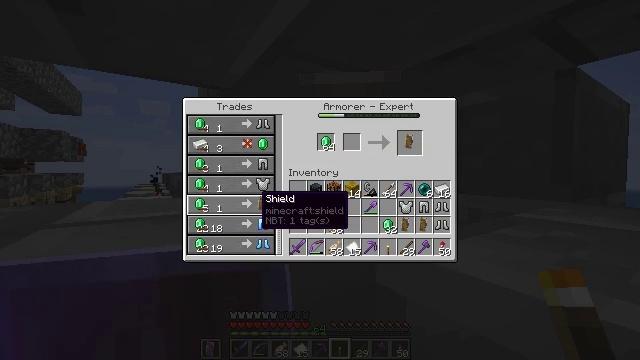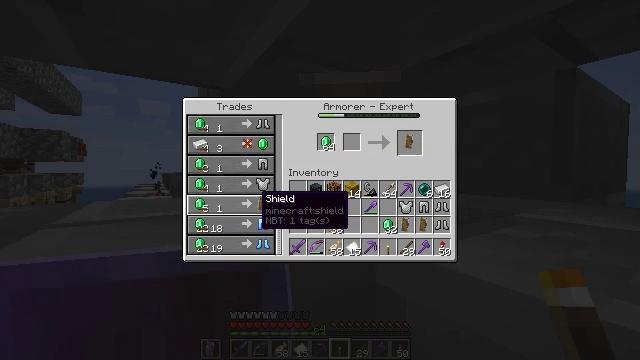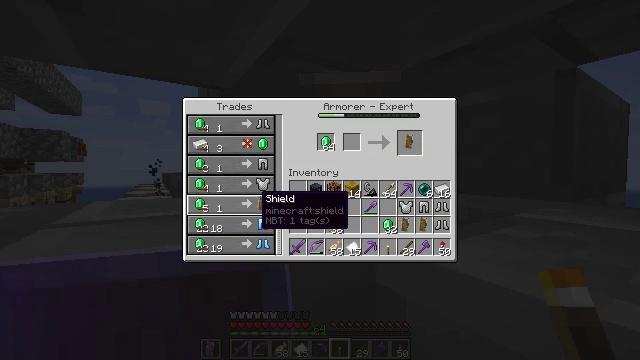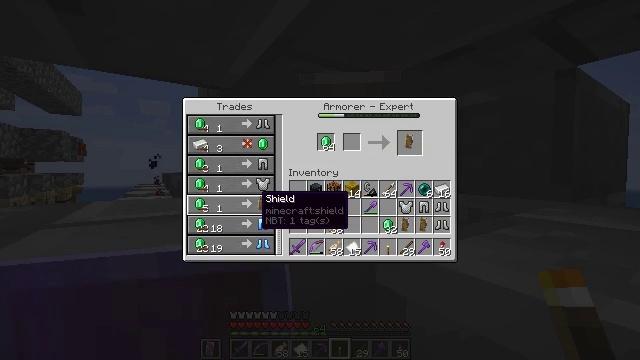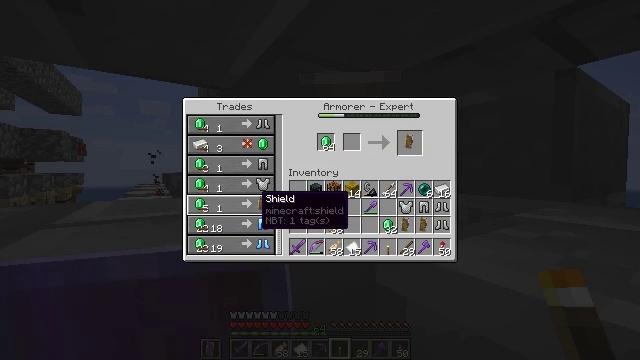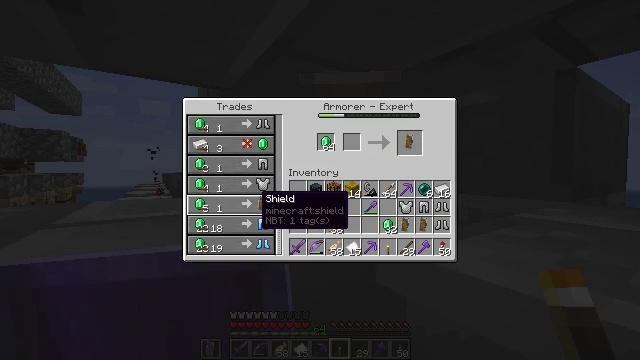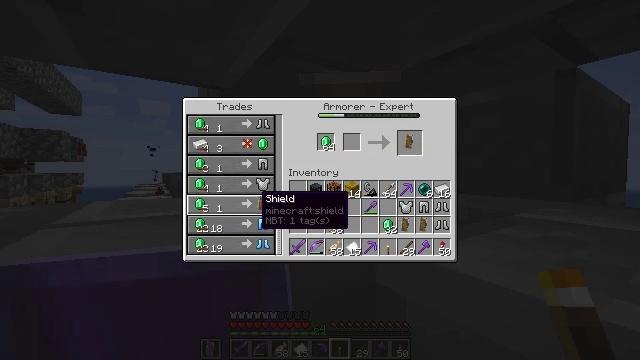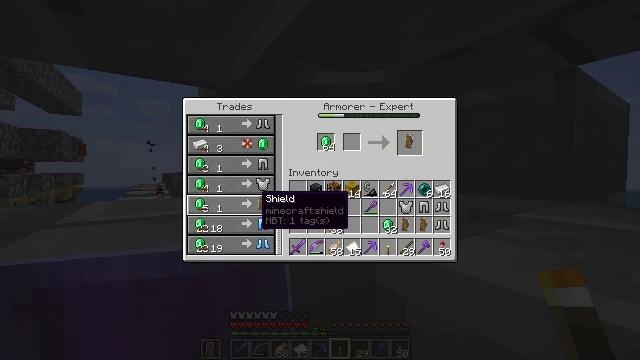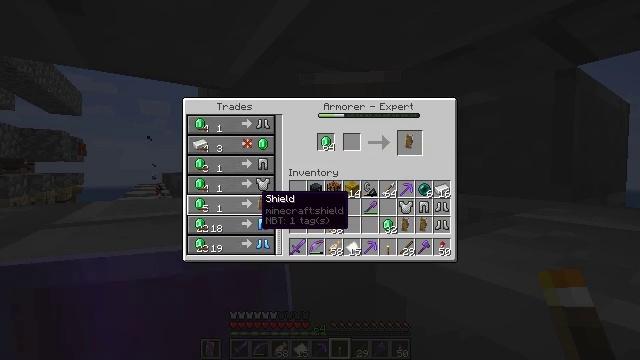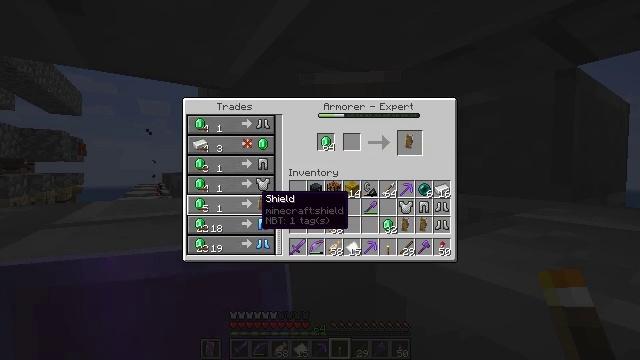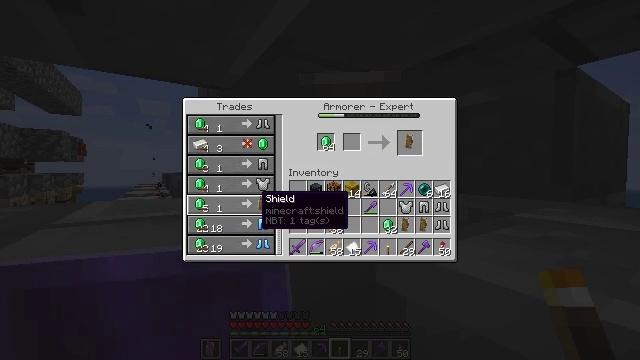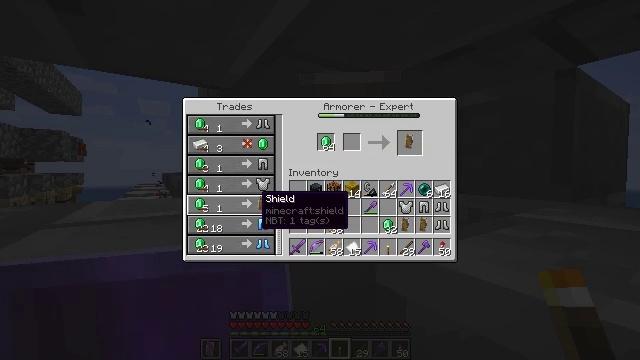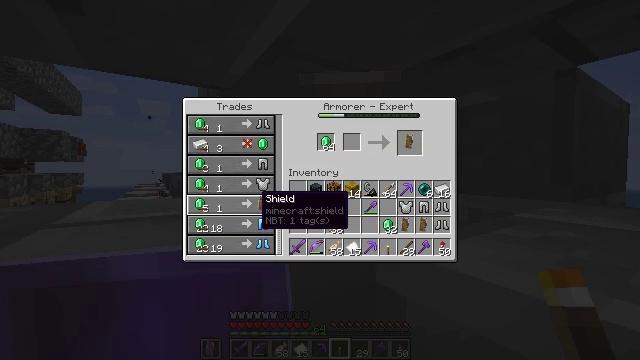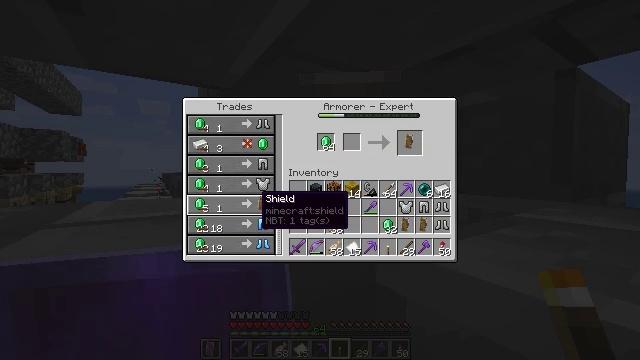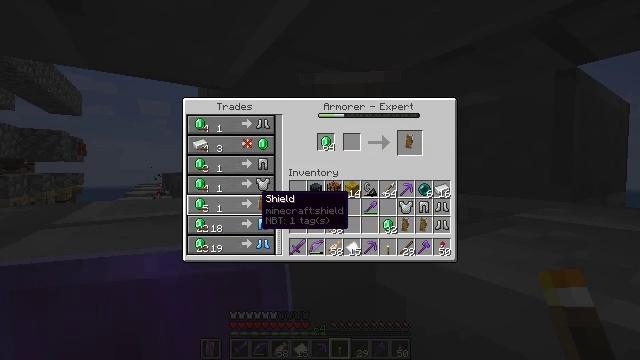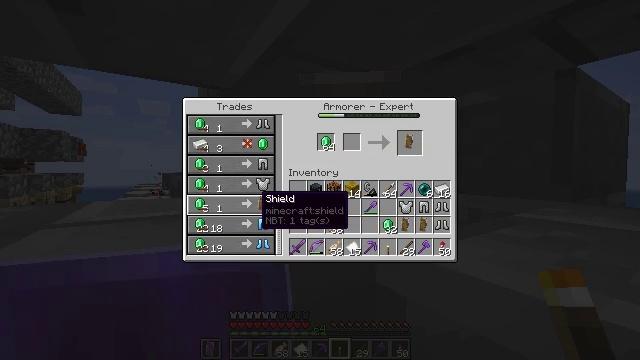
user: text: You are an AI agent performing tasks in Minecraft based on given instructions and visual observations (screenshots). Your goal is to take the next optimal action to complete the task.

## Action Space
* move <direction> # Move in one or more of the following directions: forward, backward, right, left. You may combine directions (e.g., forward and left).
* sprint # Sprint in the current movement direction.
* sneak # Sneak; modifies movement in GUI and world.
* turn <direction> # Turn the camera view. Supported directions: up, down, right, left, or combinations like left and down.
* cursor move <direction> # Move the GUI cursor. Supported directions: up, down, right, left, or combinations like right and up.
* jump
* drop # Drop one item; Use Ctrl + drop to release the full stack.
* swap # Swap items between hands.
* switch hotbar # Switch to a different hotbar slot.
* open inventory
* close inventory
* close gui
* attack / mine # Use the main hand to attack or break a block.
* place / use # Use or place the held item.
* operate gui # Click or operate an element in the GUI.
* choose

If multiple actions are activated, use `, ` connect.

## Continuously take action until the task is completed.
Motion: motion action
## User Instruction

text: Create a chainmail chestplate by using the crafting table.
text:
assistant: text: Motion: no_op
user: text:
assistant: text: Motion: no_op
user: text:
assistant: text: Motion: no_op
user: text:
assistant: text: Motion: no_op
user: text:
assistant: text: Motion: no_op
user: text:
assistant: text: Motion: no_op
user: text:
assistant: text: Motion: no_op
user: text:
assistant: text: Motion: no_op
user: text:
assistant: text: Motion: no_op
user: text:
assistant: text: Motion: no_op
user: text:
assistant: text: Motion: no_op
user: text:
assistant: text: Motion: no_op
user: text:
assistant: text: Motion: no_op
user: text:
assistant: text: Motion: no_op
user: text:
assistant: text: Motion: no_op
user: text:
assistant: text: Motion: no_op
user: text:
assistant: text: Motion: no_op
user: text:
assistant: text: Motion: no_op
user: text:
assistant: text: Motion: no_op
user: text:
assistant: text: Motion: no_op
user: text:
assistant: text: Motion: no_op
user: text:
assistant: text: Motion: no_op
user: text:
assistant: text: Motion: no_op
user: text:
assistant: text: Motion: no_op
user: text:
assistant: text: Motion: no_op
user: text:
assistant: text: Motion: no_op
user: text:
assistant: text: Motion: no_op
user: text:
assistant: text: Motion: no_op
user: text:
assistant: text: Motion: no_op
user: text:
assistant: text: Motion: no_op